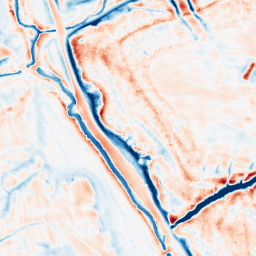
Category: edge_preserving
Decomposition family: bilateral
Decomposition parameters: d: 21
sigma_color: 100
sigma_space: 100
Upsampling method: bicubic
Upsampling parameters: scale: 2
Upsampling scale: 2